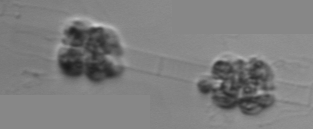
Label: Leptocylindrus_mediterraneus